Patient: sex M, age 40
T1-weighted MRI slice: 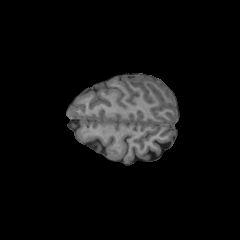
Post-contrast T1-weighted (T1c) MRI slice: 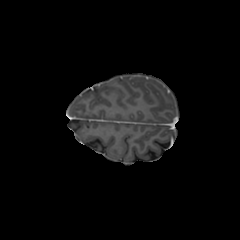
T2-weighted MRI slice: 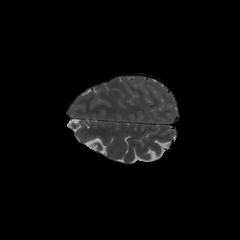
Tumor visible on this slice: yes
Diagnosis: Astrocytoma, IDH-mutant
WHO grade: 3